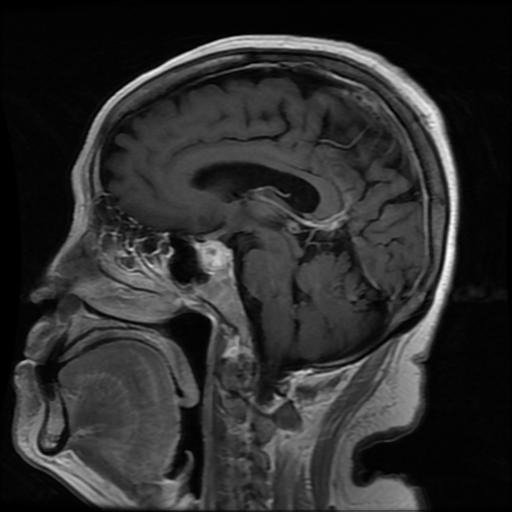
Label: pituitary